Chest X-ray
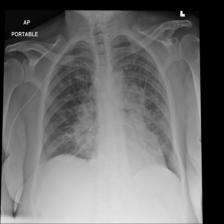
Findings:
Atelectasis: negative
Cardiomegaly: negative
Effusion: negative
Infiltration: positive
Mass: negative
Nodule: negative
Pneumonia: negative
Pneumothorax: negative
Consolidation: negative
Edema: negative
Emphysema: negative
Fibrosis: negative
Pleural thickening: negative
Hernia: negative